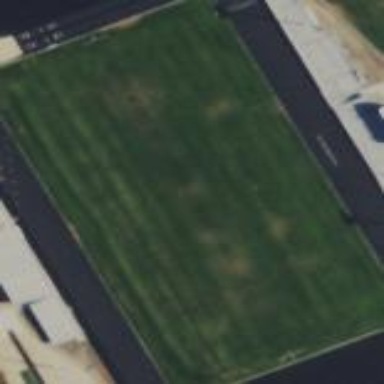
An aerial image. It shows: American football pitch.